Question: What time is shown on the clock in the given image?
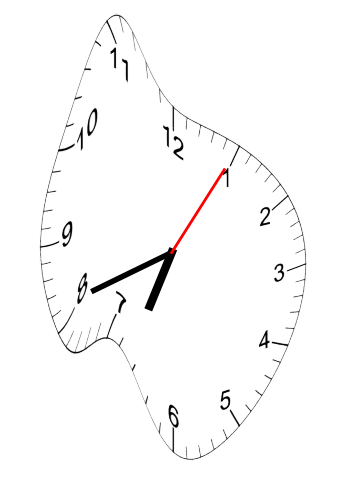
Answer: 06:41:05